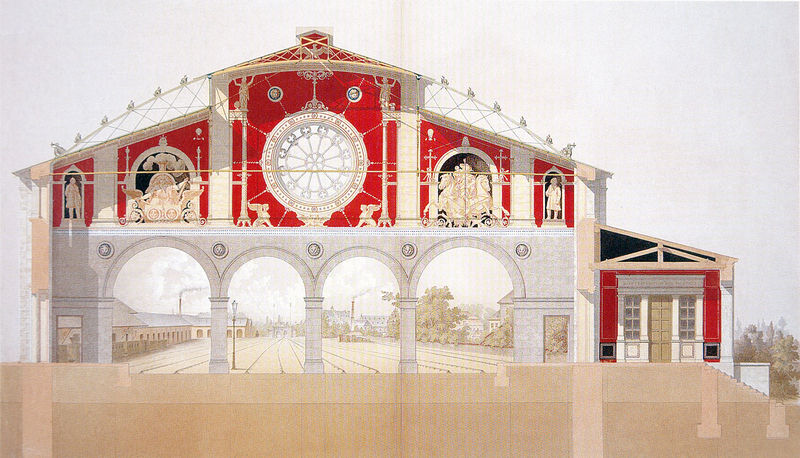
Titel: Einsteighalle des Bahnhofs Würzburg, Querschnitt
Künstler: Gottfried von Neureuther
Standort: München
Institution: Architekturmuseum der Technischen Universität
Schlagwörter: baum, blau, gemälde, himmel, weiß, bäume, landschaft, stadt, braun, bunt, fenster, frankreich, glas, grau, hell, lampe, laterne, laternen, paris, schmuck, schwarz, skizze, straße, säule, säulen, tür, zeichnung, anlage, ausblick, dach, gebäude, haus, rose, rot, malerei, ornament, architektur, barock, spiegel, ferne, häuser, spiegelung, kirche, rauch, klassizismus, theater, front, gotik, rokoko, kamin, kreis, oval, pferd, pferde, rund, schornstein, tondo, garten, skulptur, farbig, japan, modell, ansicht, bogen, fassade, perspektive, türen, zug, dächer, giebel, schornsteine, farbe, grafik, graphik, fabrik, platz, schlot, pilaster, figuren, industrie, rundbogen, wagen, kuppel, treppe, treppen, thron, dekoration, jugendstil, glanz, ornamente, wandmalerei, uhr, metall, balken, durchgang, stufe, stufen, plastik, model, tor, halle, anbau, aufsicht, panorama, bögen, vier, eingang, eisen, arkade, antike, rundfenster, torbogen, druck, schnitt, kreise, bahnhof, zirkus, koloriert, entwurf, schema, architrav, arkaden, wagenrennen, kapitell, china, portal, skulpturen, rosenfenster, rosette, rundbögen, fresken, industrialisierung, bahn, eisenbahn, griechenland, rötlich, historismus, plan, gleis, gleise, schienen, tempel, fresko, streitwagen, orangerie, stahl, streben, querschnitt, quadrat, ovale, masswerk, gründerzeit, basilika, gebälk, klenze, klassizistisch, groteske, aufriss, nischen, atrium, vorplatz, torbögen, rotunde, bogengang, fundament, sektion, stadion, rundbau, fensterrose, würzburg, tondi, eklektizismus, neoklassik, bürklein, neoromanik, kruez, medaillons, gartenhaus, architektonisch, bahnhog, bögem, dacg, eklassizistisch, gare, glass, nebenhaus, pompeii, profanes gebäude, radfenster, rossette, roter giebel, rundbogenarchitektur, rzundbogen, schienes, strassenlampe, straßenbeleuchtung, rennbahn, ruach, züge, torhaus, planzeichnung, tufen, wandmalereien, aussatz, 19. jahrhundert